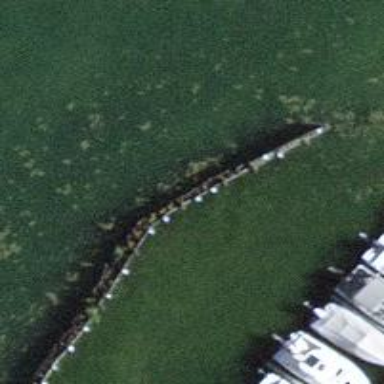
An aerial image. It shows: Breakwater made of walls.